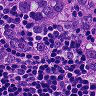
Metastatic tissue present: yes